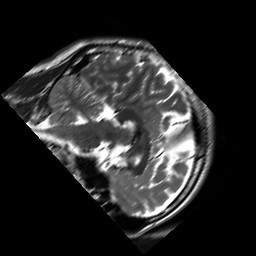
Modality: T2w
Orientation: sagittal
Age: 27
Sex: male
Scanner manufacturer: siemens
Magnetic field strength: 3 T
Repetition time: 8.53 s
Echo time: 0.091 s